Question: I am drawing a custom shape (pentagon) in drawRect of my custom UIView subclass:
'''
- (void)drawRect:(CGRect)rect {
UIBezierPath *aPath = [UIBezierPath bezierPath];
// Set the starting point of the shape.
[aPath moveToPoint:CGPointMake(100.0, 0.0)];
// Draw the lines.
[aPath addLineToPoint:CGPointMake(200.0, 40.0)];
[aPath addLineToPoint:CGPointMake(160, 140)];
[aPath addLineToPoint:CGPointMake(40.0, 140)];
[aPath addLineToPoint:CGPointMake(0.0, 40.0)];
[aPath closePath];
[[UIColor blackColor] setStroke];
[[UIColor redColor] setFill];
[aPath fill];
[aPath stroke];
}
'''
When I add the custom drawing to my viewcontroller with:
'''
- (void)viewDidLoad {
[super viewDidLoad];
PentagonView *pentagonView = [[PentagonView alloc] initWithFrame:CGRectMake(0, 0, 300, 300)];
[self.view addSubview:pentagonView];
}
'''
It ends up looking like:

Obviously I know I'm setting my frame to be 300 width/height, but is there a way to do a "size to fit" content on the view's frame after the contents have been drawn?
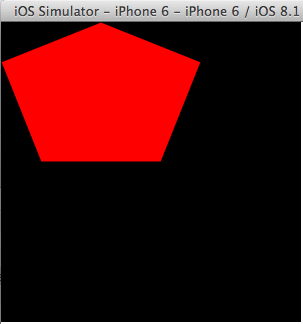
Answer: You are kind of doing this backwards. The 'drawRect:' method should draw its contents to fill its current bounds. In other words, don't hardcode any specific coordinates in 'drawRect:'. Calculate them properly based on the current bounds.
If you want the custom view to have a certain size, override the custom view's 'sizeToFit:' method and return the appropriate size.
This way, when client code calls the custom view's 'sizeToFit' method, the view will be sized based on the results of 'sizeToFit:'. Then the 'drawRect:' method will be called and it will draw to fill that size.